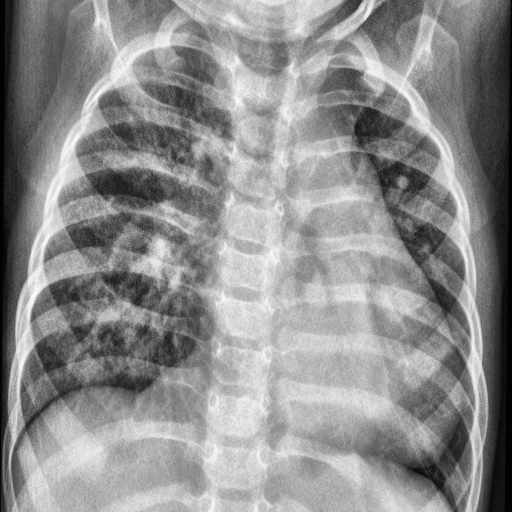
Finding: PNEUMONIA